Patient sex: M
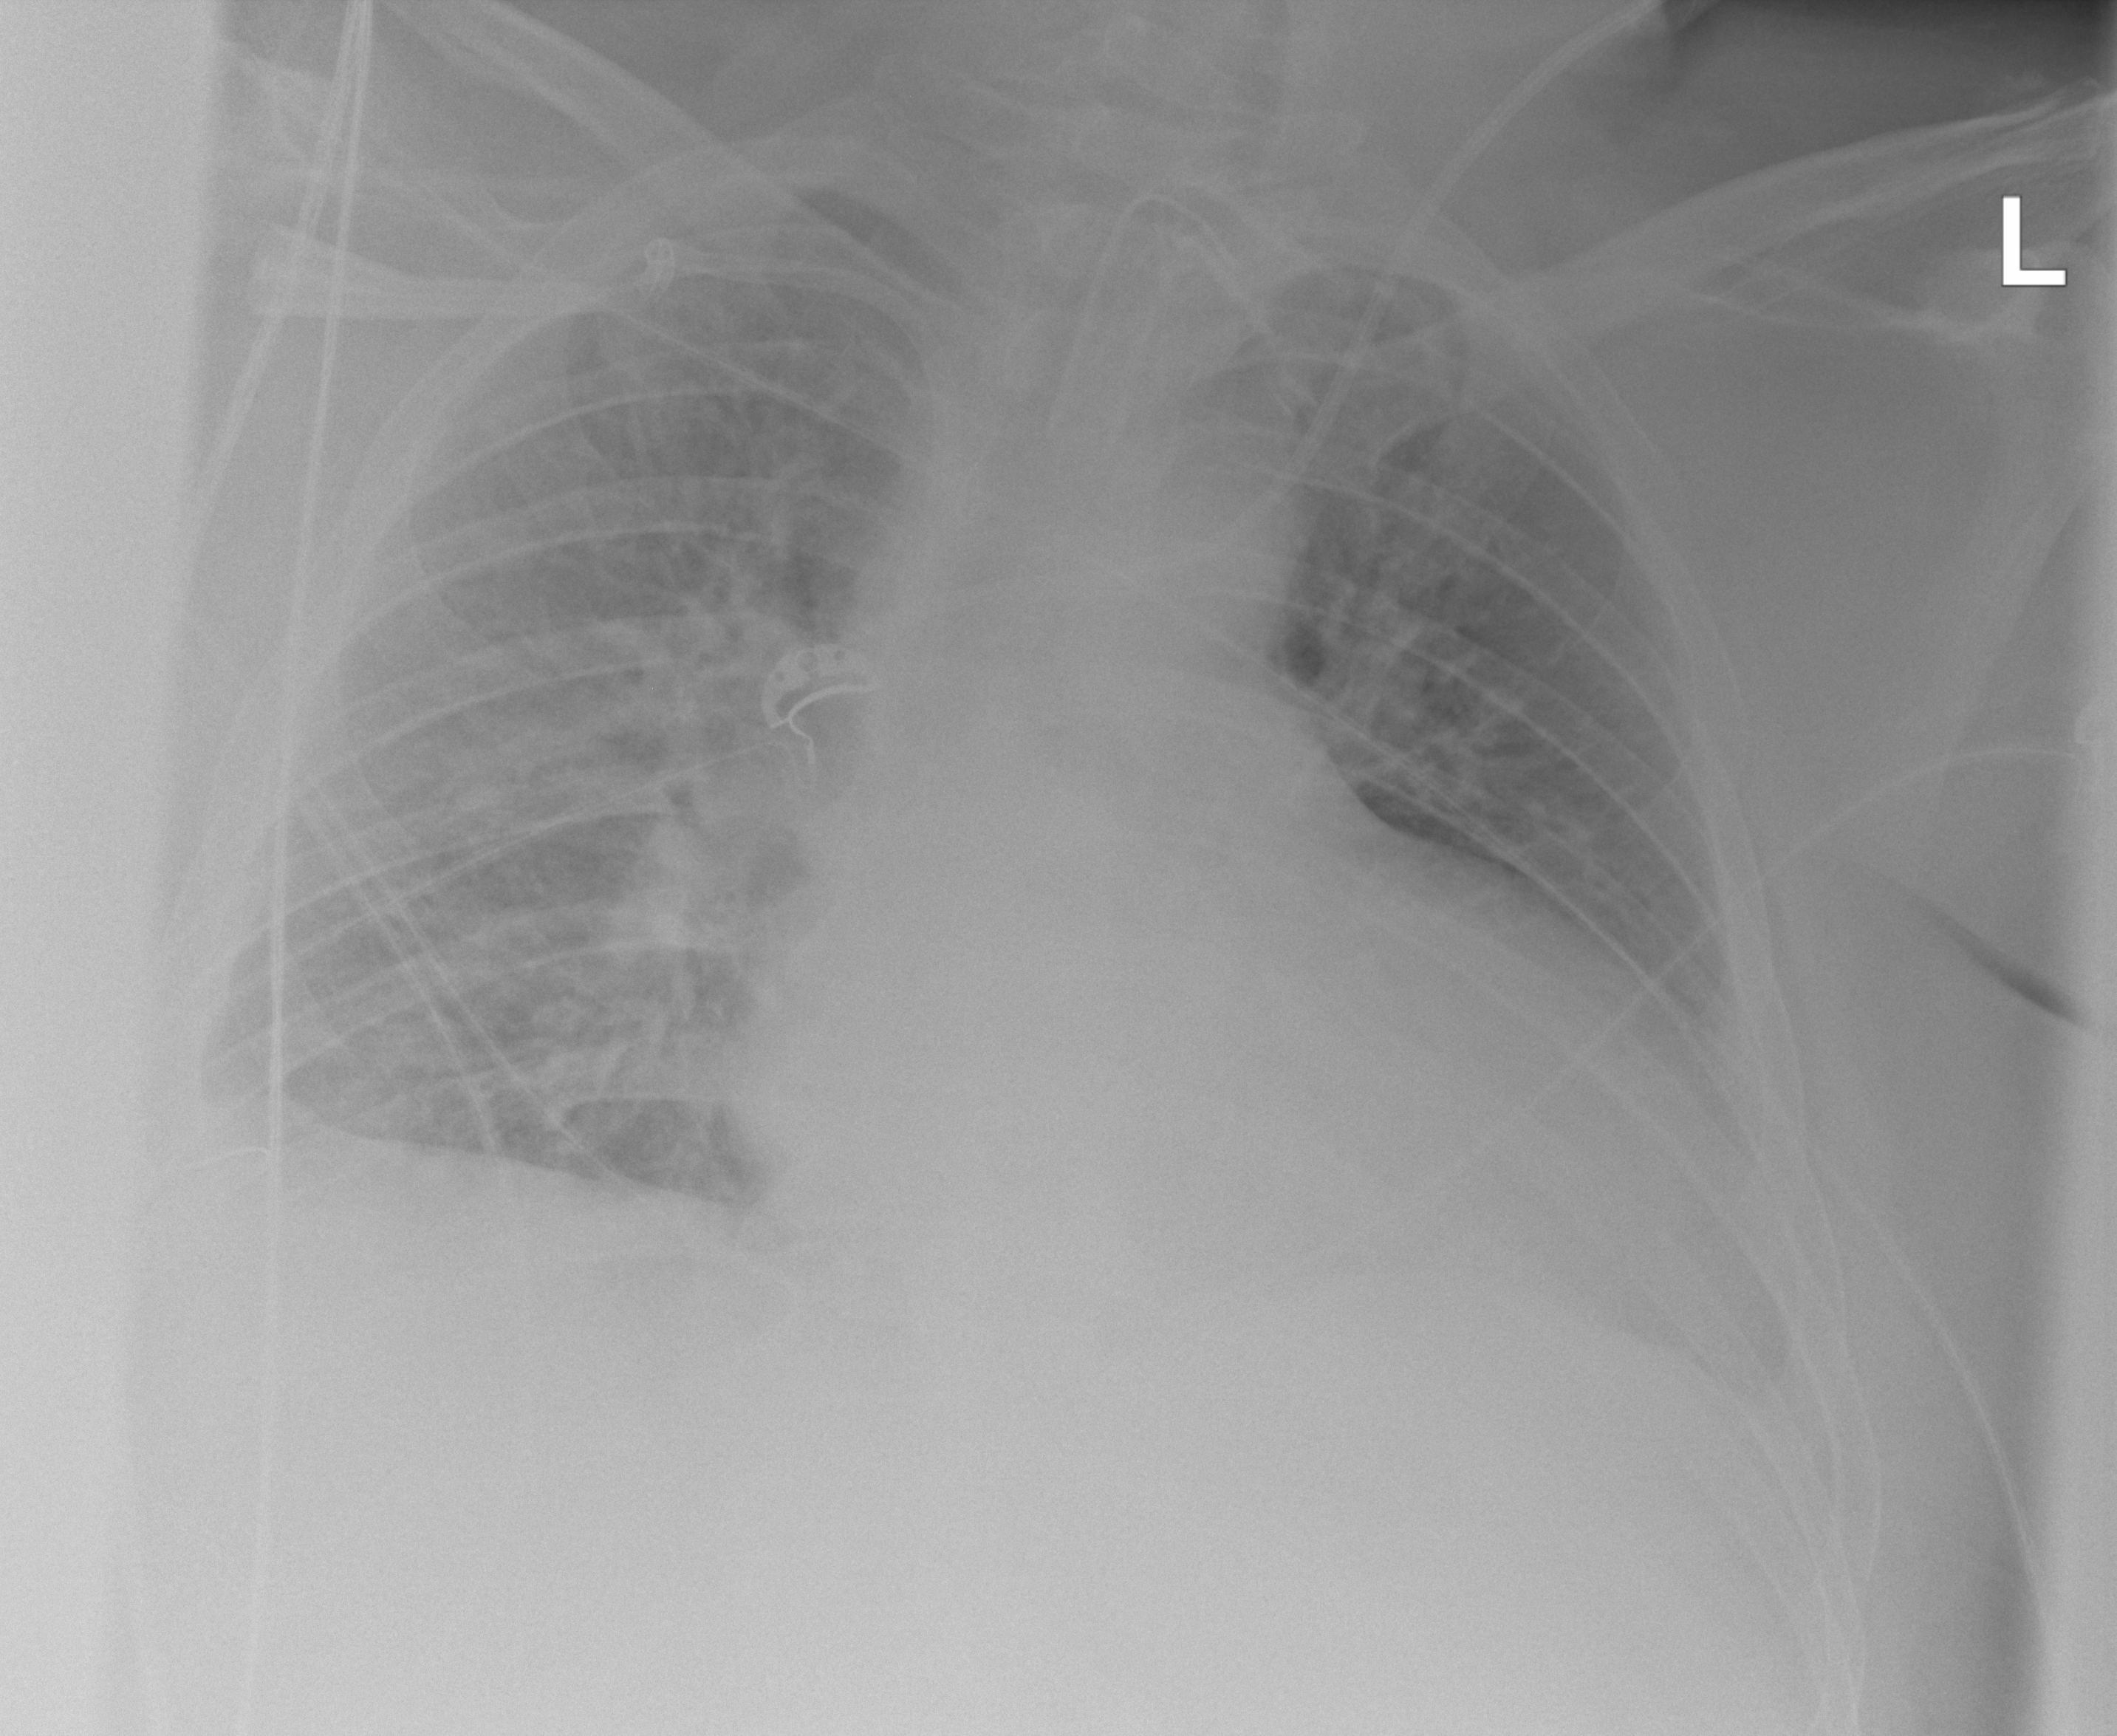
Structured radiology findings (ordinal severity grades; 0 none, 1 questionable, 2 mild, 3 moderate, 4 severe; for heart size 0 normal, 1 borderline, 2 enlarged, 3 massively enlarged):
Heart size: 2
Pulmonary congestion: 2
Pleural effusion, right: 2
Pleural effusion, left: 2
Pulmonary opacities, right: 2
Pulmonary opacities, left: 2
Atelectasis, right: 2
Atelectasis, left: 2